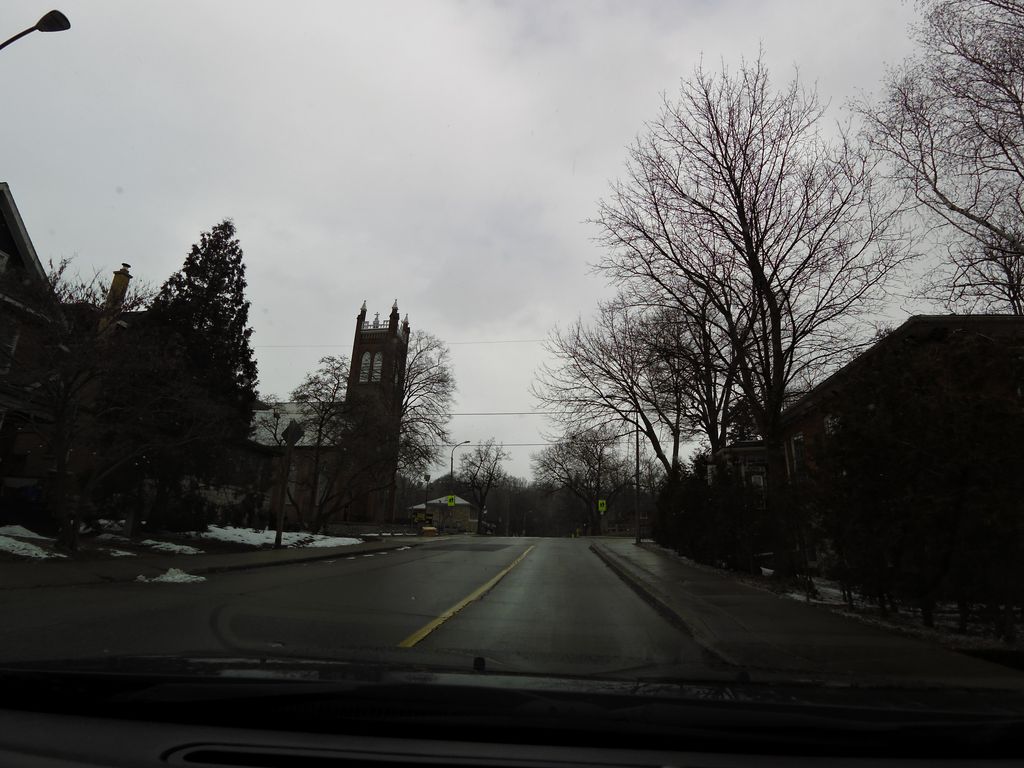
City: hamilton